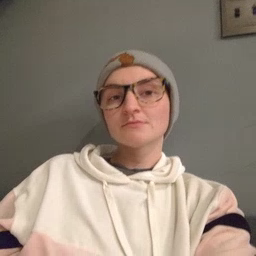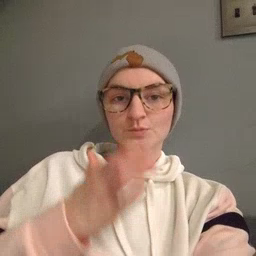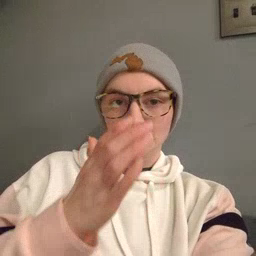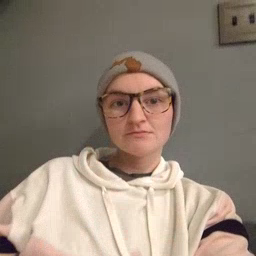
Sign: boat